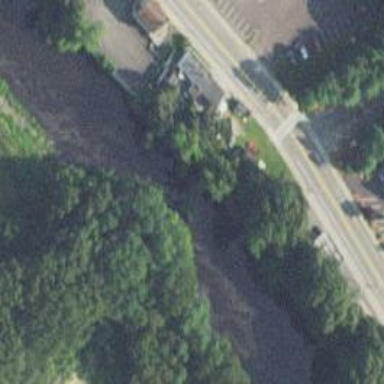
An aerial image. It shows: Historic bridge.